Interaction volume radius: 5 \u00c5
Interaction volume height: 10 \u00c5
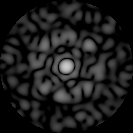
Disorder parameter: 0.8566